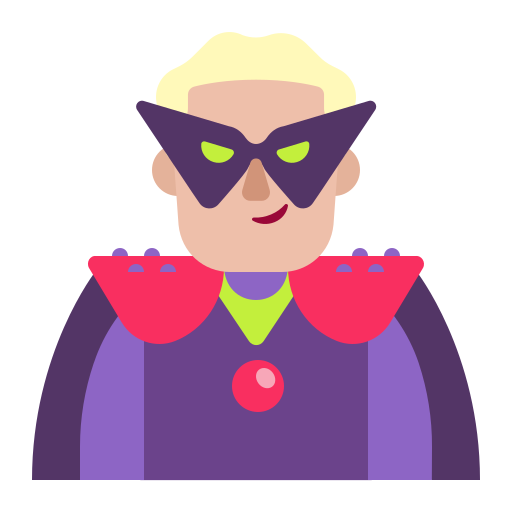
man supervillain flat  light